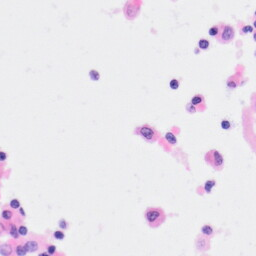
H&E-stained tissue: Kidney